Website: apple
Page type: billing-address
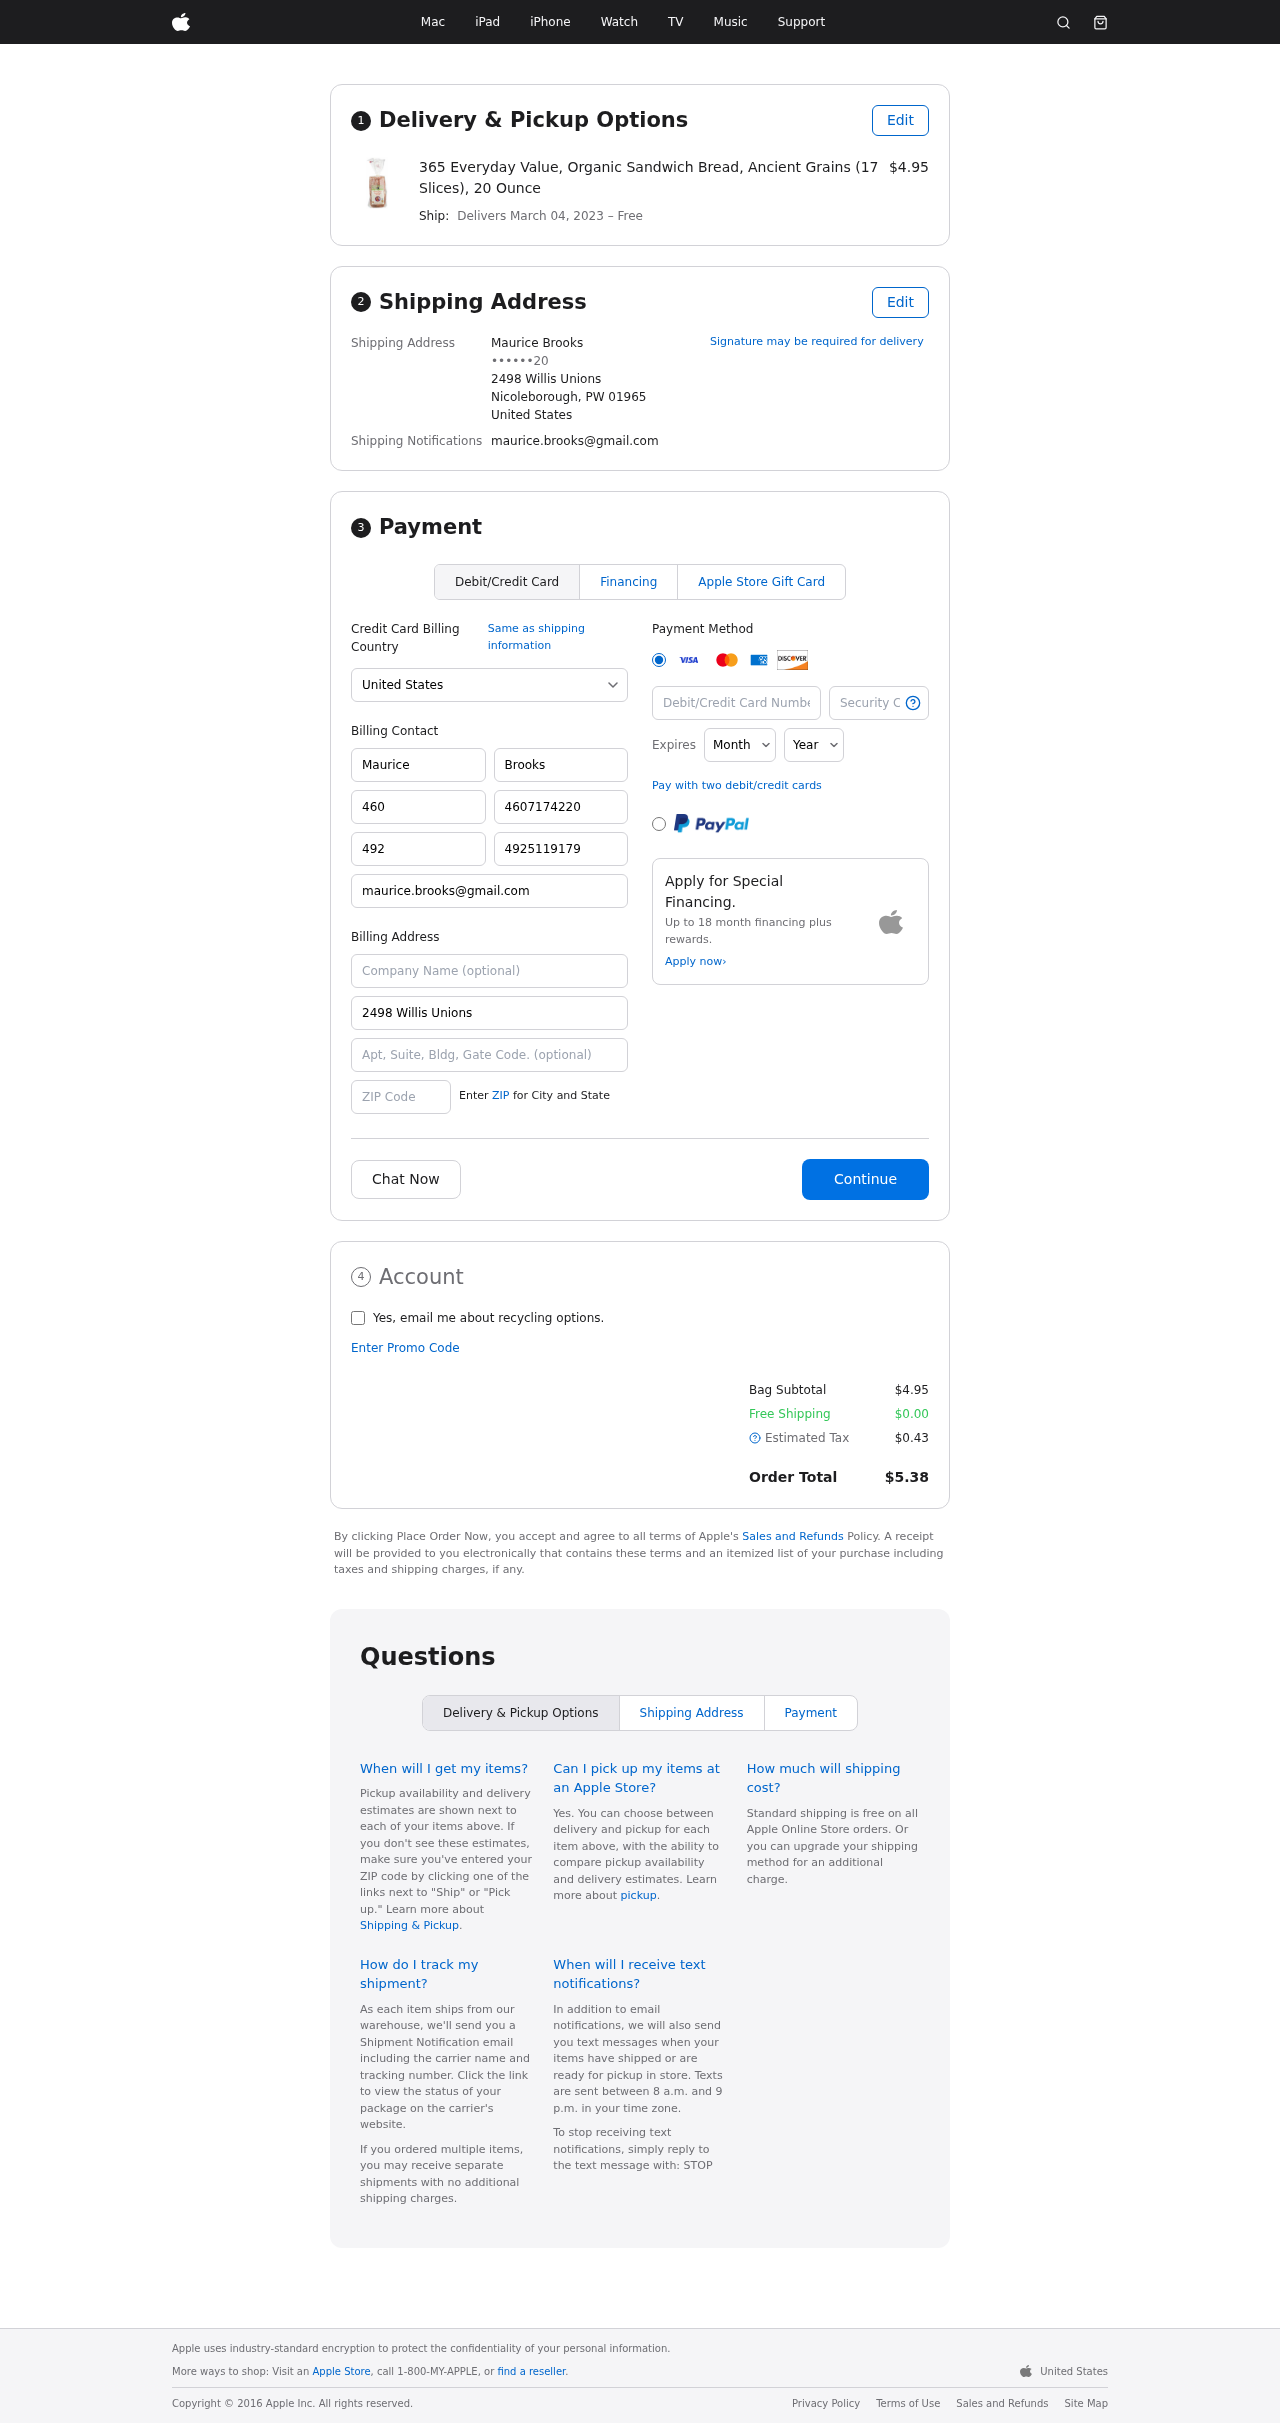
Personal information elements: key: PII_CARD_CVV
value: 7337
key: PII_CARD_EXPIRY_MONTH
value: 08
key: PII_CARD_EXPIRY_YEAR
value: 29
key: PII_CARD_NUMBER
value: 3746 6874 9255 545
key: PII_CITY_STATE_ZIP
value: Nicoleborough, PW 01965
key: PII_COUNTRY
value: United States
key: PII_EMAIL
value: maurice.brooks@gmail.com
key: PII_FULLNAME
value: Maurice Brooks
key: PII_STREET
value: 2498 Willis Unions
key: PII_PHONE_MASKED
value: ••••••20
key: PII_BILLING_FIRSTNAME
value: Maurice
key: PII_BILLING_LASTNAME
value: Brooks
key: PII_BILLING_PHONE_AREA
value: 460
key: PII_BILLING_PHONE
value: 4607174220
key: PII_BILLING_PHONE_ALT_AREA
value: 492
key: PII_BILLING_PHONE_ALT
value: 4925119179
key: PII_BILLING_EMAIL
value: maurice.brooks@gmail.com
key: PII_BILLING_STREET
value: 2498 Willis Unions
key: PII_BILLING_POSTCODE
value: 01965
Product elements: key: PRODUCT1_NAME
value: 365 Everyday Value, Organic Sandwich Bread, Ancient Grains (17 Slices), 20 Ounce
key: PRODUCT1_PRICE
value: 4.95
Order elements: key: ORDER_DELIVERY_DATE
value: March 04, 2023
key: ORDER_SUBTOTAL
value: $4.95
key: ORDER_SHIPPING_COST
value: $0.00
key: ORDER_TAX
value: $0.43
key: ORDER_TOTAL
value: $5.38